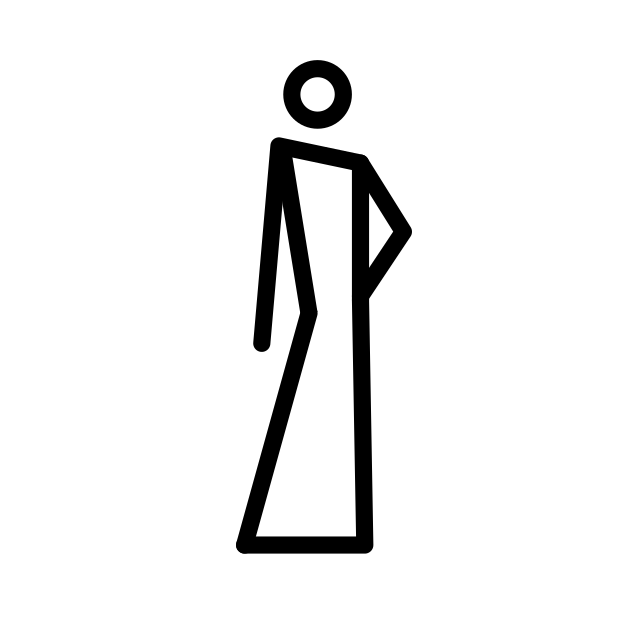
stick figure with dress leaning right